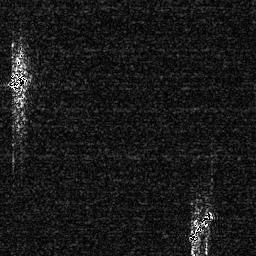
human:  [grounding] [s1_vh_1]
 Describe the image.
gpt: In the satellite image, there is  <ref>1 medium ship </ref> <box>[[1, 26, 11, 36, 0]]</box> located at left,  <ref>1 medium ship </ref> <box>[[72, 81, 83, 95, 0]]</box> located at bottom right.